Question: So I need to show in a Grid a list of numbers that people enter to help them double check their work. It almost works except it doesn't show the numbers. My setup is simple. I have a textbox, they enter the number, when the add button is clicked its added to a BindingList and then that is used as the datasource for the DataGridView.
So, with some help from this <URL> I was able to get this halfway working.
Unfortunately, even though it appears to add a row the Grid each time it does not correctly show the value.
Here is my code.
'''
public partial class ManualEntry : Form
{
BindingList<long> ProjectIDs;
public ManualEntry()
{
InitializeComponent();
ProjectIDs = new BindingList<long>();
}
'''
When the add button is clicked, this gets executed.
'''
private void AddButton_Click(object sender, EventArgs e)
{
try
{
long temp = long.Parse(textBox1.Text);
ProjectIDs.Add(temp);
ProjectsGrid.DataSource = ProjectIDs;
textBox1.Text = "";//clear the textbox so they can add a new one.
}
catch//bring up the badinput form
{
BadInput b = new BadInput();
b.Show();
}
}
'''
And so here is the result of adding a few numbers.

If you need any other code from me to help you answer the question, just ask.
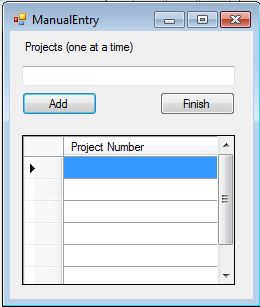
Answer: You haven't told the DataGridViewColumn what to bind to.
Normally you bind to a public property of the bound data type. In this case your data type is 'long' which does not have an appropriate property to bind to.
Wrap your 'long' in a custom class and expose it as a public property.
'''
public class Data
{
public long Value { get; set; }
}
'''
Bind your column to the 'Value' property. You can do this in the designer, but here is the code:
'''
Column1.DataPropertyName = "Value";
'''
Now instead of 'long' you use 'Data':
'''
ProjectIDs = new BindingList<Data>();
'''
...
'''
long temp = long.Parse(textBox1.Text);
ProjectIDs.Add(new Data { Value = temp });
'''